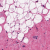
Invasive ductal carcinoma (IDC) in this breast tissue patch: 0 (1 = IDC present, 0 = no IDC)